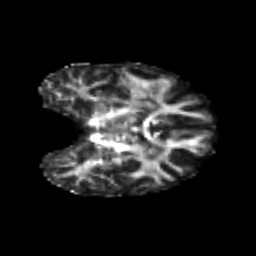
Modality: FA
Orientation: coronal
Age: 25
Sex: female
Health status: healthy
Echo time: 0.074 s